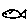
Label: fish